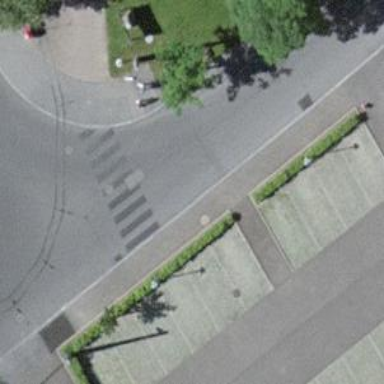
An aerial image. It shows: Unmarked crossing on footway.